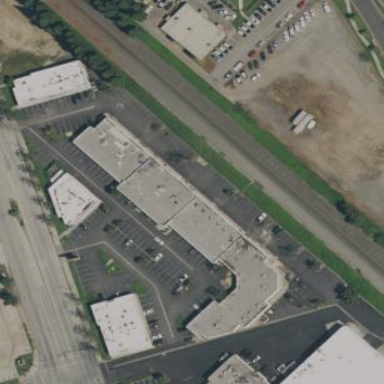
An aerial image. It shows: Retail building.